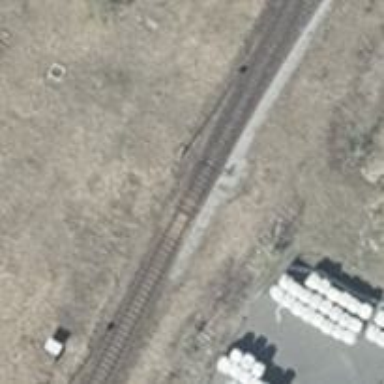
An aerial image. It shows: Railway switch.